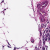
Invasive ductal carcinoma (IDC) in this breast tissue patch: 0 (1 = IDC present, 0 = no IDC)